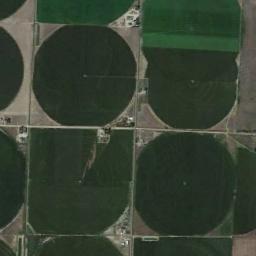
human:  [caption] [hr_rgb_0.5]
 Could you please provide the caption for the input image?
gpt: Some green circle farmland are in the bare land .

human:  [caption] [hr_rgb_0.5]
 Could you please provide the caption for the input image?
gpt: Several neatly arranged circular green fields .

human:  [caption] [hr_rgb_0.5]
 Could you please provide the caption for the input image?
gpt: Several dark green circular farmlands are neatly arranged on the ground .

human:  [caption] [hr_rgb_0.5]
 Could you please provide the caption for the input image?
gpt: More than twenty round farms of the same size are neatly arranged .

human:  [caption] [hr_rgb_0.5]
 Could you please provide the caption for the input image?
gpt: There are several green circular farmlands of the same size .